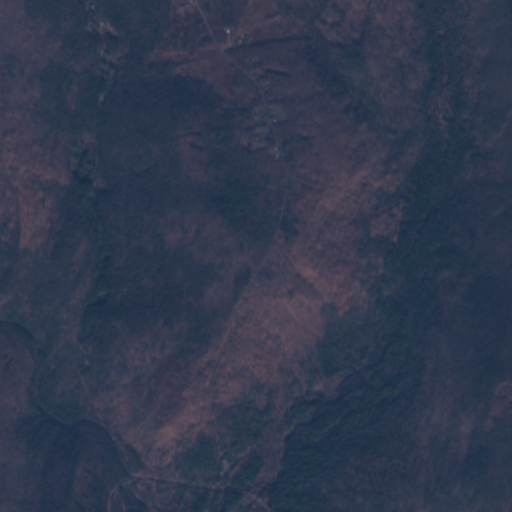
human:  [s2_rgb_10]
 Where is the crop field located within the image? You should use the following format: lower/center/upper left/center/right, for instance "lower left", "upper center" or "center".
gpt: The crop field is located in the upper right of the image.
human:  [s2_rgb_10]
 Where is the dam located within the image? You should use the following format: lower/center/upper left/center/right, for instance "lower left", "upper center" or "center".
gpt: The dam is located in the lower left of the image.
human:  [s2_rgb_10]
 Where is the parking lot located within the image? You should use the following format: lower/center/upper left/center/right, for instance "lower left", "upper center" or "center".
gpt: The parking lot is located in the lower left of the image.
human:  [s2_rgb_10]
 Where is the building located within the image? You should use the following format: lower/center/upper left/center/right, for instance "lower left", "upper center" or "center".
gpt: The building is located in the upper left of the image.
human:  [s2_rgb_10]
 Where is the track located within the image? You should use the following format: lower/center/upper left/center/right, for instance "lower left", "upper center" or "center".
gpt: There is no track in the image.